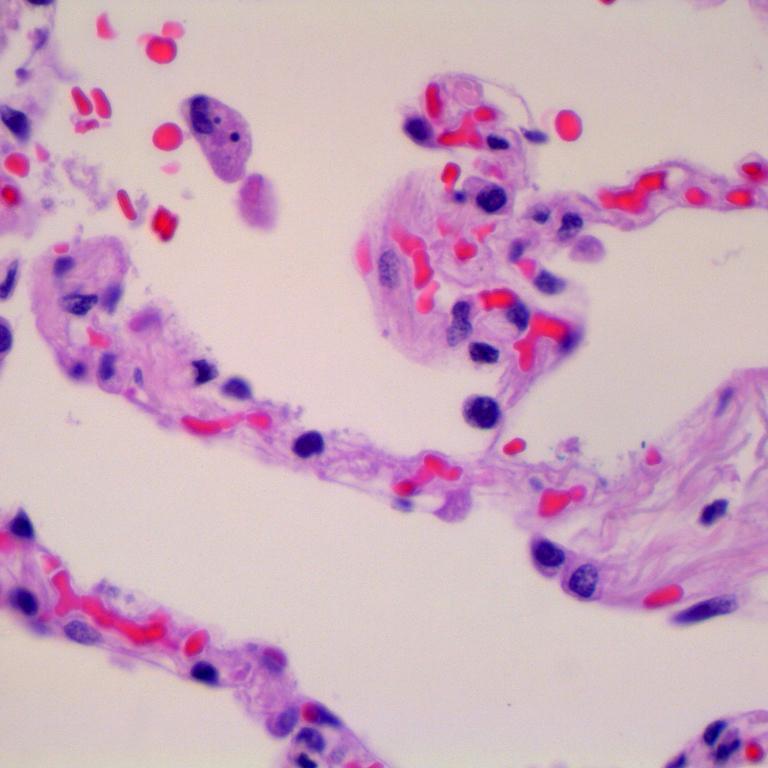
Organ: lung
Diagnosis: benign